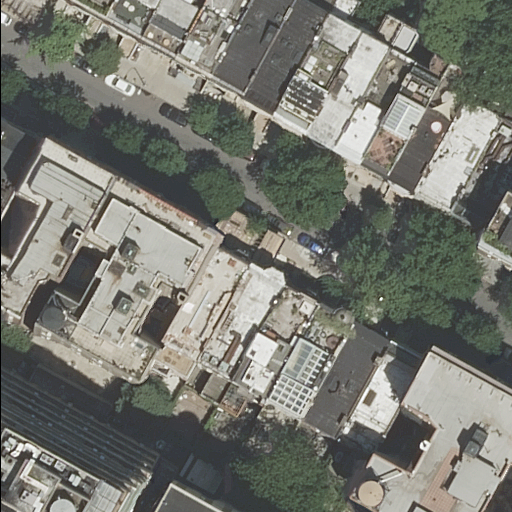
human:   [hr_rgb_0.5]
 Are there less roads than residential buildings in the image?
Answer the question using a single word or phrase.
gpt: yes

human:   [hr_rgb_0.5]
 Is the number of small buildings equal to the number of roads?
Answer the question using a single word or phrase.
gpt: no

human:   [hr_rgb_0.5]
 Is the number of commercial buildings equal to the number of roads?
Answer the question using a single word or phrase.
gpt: no

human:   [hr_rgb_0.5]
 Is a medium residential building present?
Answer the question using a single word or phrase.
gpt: yes

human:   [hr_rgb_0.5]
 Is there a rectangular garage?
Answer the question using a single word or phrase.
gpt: no

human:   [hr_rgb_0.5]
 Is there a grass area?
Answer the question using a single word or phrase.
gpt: no

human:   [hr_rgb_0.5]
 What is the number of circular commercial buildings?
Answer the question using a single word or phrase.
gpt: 0

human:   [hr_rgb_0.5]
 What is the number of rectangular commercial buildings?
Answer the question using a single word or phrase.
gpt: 0

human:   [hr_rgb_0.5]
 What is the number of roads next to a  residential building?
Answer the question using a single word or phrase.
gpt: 1

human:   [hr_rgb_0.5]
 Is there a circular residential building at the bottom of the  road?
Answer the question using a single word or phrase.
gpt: no

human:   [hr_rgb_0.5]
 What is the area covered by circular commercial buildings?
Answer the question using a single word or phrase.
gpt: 0m2

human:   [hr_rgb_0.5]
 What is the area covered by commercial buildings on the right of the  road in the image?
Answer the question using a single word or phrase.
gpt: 0m2

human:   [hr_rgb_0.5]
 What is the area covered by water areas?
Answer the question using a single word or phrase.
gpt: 0m2

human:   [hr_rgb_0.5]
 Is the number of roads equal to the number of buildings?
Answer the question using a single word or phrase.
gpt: no

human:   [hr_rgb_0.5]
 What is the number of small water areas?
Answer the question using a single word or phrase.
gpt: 0

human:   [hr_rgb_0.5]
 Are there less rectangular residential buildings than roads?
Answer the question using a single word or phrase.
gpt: no

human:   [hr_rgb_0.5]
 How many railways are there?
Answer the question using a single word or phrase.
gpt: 0

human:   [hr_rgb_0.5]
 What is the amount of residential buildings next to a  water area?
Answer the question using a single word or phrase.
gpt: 0

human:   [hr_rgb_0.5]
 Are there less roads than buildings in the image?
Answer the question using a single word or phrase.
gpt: yes

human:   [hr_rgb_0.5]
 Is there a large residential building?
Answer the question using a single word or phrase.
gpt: yes

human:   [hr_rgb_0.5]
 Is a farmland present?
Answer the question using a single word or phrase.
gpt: no

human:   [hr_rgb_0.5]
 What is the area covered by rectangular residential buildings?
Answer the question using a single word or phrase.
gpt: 1596m2

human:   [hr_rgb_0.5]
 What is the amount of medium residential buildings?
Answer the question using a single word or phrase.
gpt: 19

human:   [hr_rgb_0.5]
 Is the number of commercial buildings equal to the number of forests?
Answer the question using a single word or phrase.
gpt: yes

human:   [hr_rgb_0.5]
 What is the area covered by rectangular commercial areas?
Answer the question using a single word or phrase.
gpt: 0m2

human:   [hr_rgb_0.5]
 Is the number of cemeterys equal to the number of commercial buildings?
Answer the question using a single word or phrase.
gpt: yes

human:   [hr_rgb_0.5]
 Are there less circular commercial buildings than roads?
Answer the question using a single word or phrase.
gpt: yes

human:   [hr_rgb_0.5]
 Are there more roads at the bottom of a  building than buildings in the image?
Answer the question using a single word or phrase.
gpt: no

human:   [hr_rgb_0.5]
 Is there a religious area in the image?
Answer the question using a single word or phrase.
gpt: no

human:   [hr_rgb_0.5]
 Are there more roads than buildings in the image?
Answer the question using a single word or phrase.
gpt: no

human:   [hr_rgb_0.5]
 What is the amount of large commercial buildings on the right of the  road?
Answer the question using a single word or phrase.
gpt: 0

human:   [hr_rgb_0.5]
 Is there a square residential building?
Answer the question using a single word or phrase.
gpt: no

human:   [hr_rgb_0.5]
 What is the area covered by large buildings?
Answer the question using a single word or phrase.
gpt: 1420m2

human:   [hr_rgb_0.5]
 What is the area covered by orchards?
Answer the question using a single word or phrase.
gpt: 0m2

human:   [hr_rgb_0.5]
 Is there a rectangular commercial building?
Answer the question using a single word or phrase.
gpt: no

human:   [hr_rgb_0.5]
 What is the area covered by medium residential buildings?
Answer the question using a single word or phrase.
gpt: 3823m2